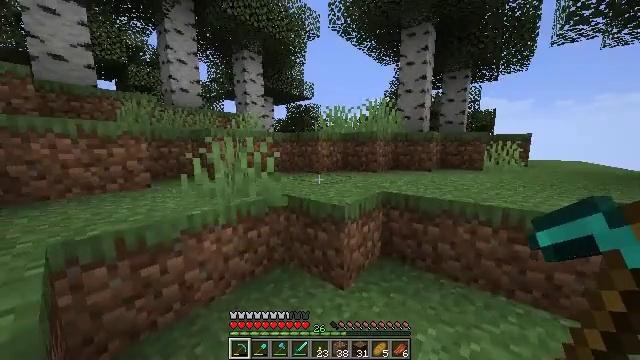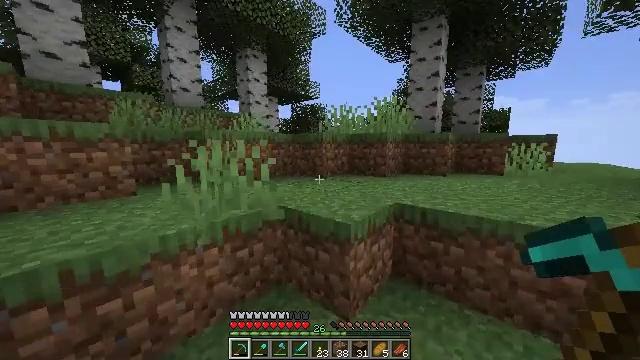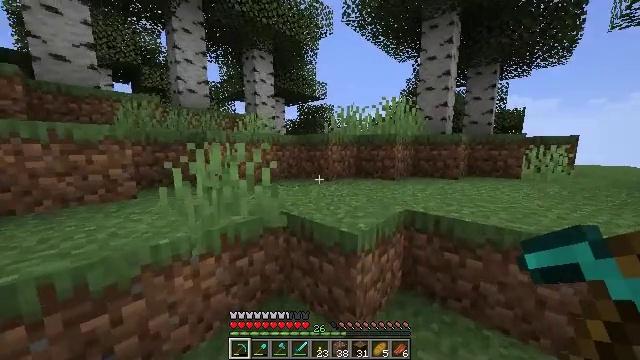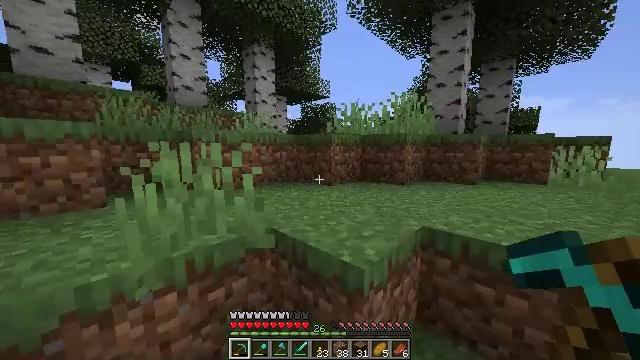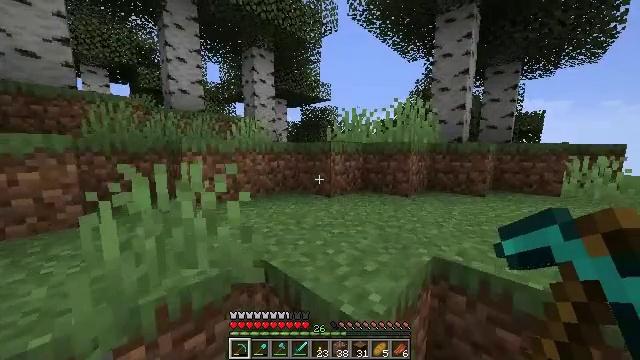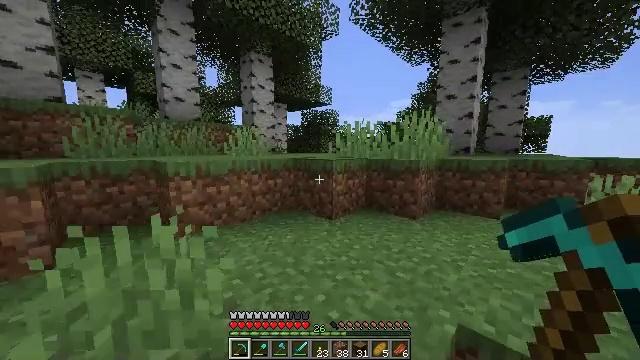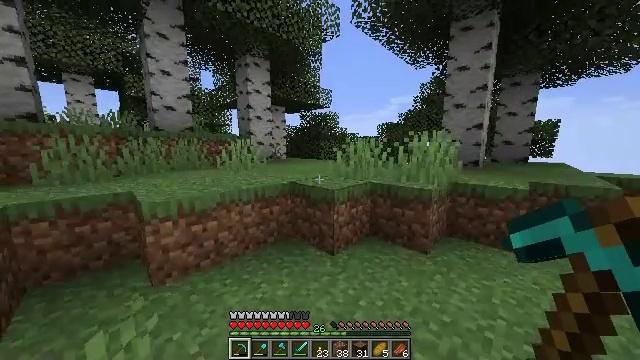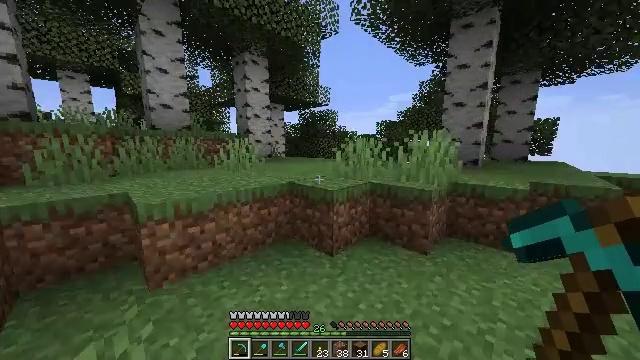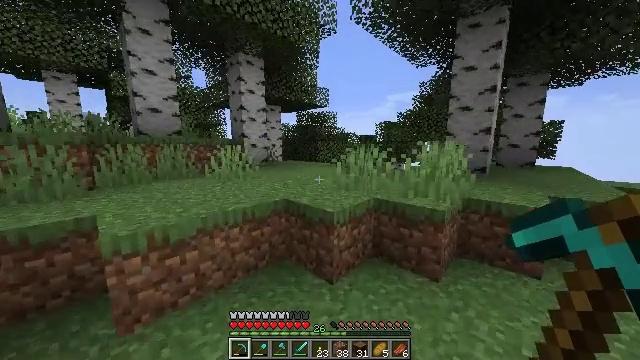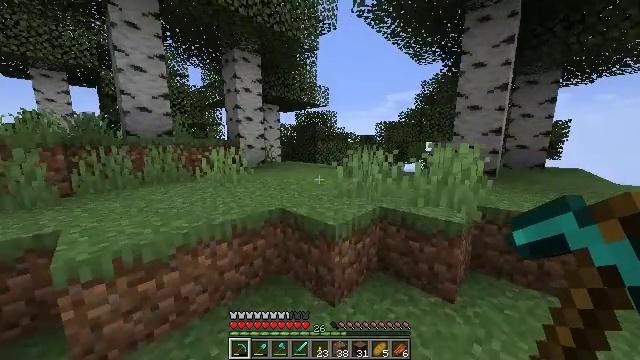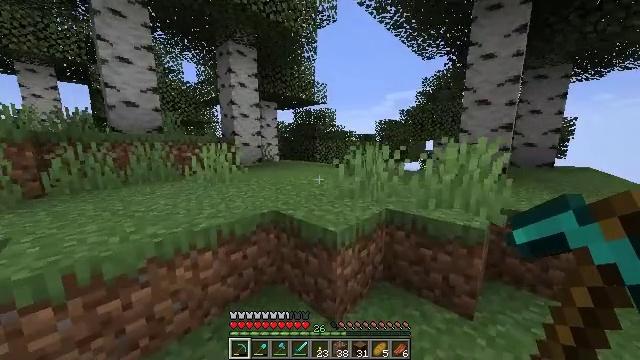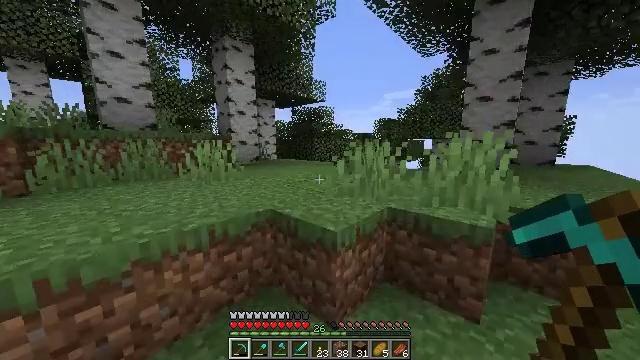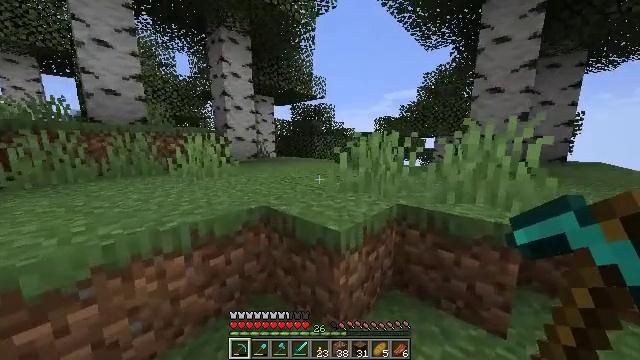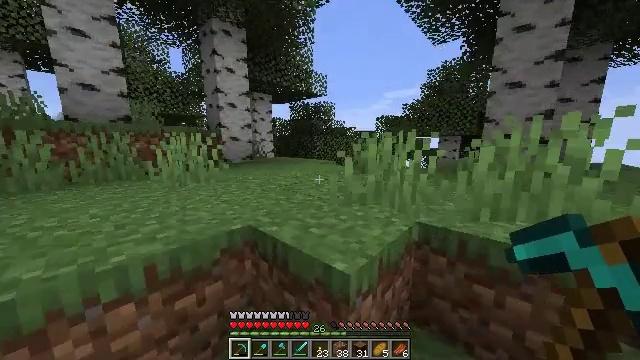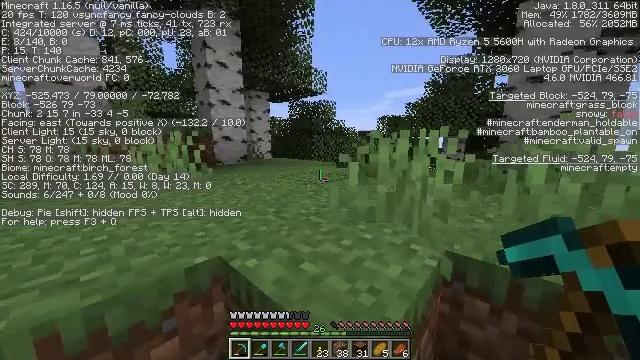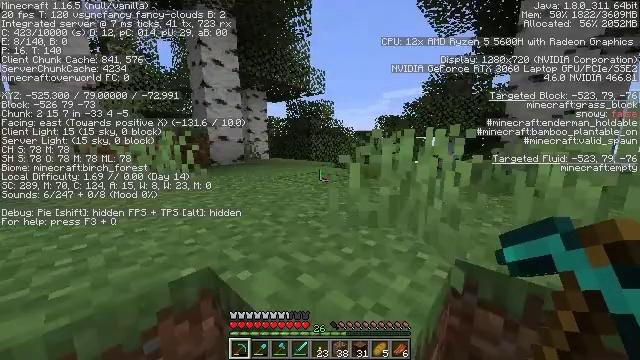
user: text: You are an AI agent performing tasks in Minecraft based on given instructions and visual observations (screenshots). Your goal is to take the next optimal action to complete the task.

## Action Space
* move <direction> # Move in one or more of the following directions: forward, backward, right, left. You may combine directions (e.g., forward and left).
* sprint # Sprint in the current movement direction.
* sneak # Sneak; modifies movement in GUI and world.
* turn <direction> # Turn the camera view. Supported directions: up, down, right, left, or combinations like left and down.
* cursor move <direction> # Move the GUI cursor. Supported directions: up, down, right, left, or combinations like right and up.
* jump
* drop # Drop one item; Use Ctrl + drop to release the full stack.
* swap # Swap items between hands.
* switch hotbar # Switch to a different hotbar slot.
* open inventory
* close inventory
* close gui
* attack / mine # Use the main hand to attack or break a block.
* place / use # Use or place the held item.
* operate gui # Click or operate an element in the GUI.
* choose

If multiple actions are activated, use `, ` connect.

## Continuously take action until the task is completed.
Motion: motion action
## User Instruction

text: Harvest sugar cane from the plant.
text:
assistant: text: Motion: move forward, sprint, turn left
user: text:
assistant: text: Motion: move forward, sprint, turn left
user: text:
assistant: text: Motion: move forward, sprint, turn left
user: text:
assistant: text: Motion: move forward, sprint, jump
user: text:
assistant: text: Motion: move forward, sprint, jump
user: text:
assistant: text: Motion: move forward, sprint, jump
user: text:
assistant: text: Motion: move forward, sprint, jump
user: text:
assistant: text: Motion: move forward
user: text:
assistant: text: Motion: move forward
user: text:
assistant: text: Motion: move forward
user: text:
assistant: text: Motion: move forward
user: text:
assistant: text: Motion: move forward
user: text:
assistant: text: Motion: move forward
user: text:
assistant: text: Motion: move forward
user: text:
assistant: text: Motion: move forward
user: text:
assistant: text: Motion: move forward
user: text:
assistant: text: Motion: move forward
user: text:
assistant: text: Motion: move forward
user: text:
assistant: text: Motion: move forward, turn right
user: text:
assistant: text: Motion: move forward, turn right
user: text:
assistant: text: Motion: move forward, turn right
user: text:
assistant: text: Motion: move forward, turn right
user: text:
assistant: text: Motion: move forward, turn right
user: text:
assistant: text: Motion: move forward, turn right, jump
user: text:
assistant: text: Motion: move forward, turn right, jump
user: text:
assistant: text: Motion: move forward, jump
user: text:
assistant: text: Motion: move forward, turn right, jump
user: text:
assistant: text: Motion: move forward, turn right
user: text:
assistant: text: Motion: move forward
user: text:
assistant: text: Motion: move forward